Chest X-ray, AP view. Patient: 61 years old, sex F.
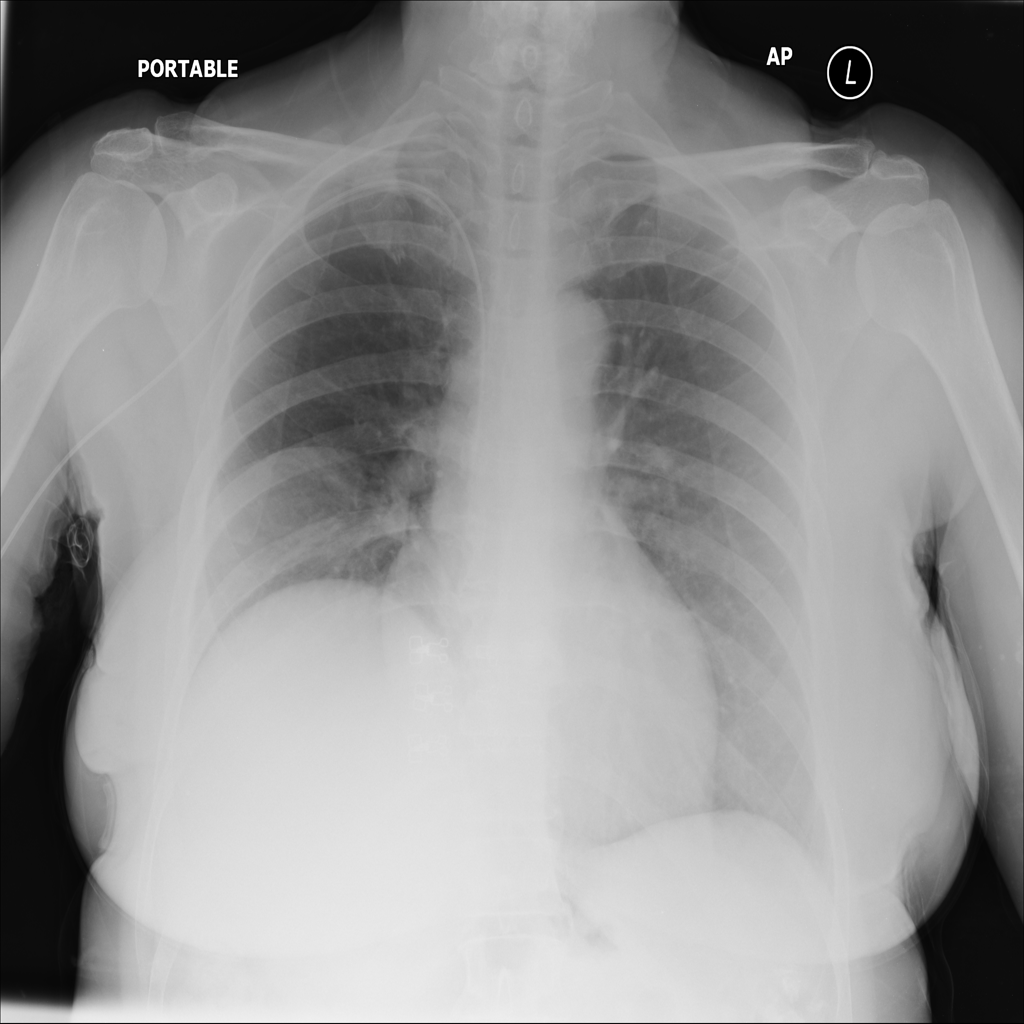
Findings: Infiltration